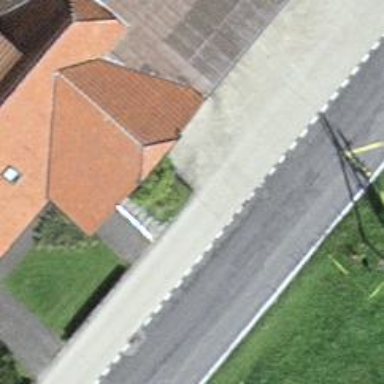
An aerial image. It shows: Bus stop with platform for public transport.